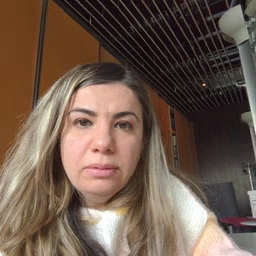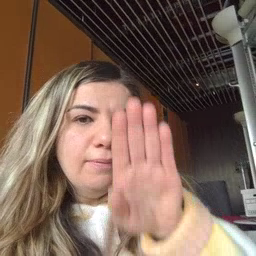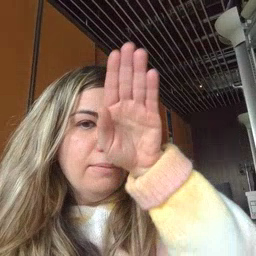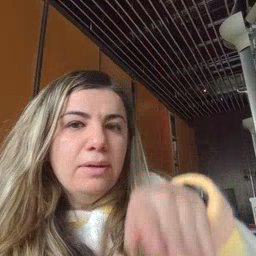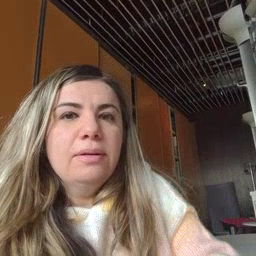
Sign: elephant